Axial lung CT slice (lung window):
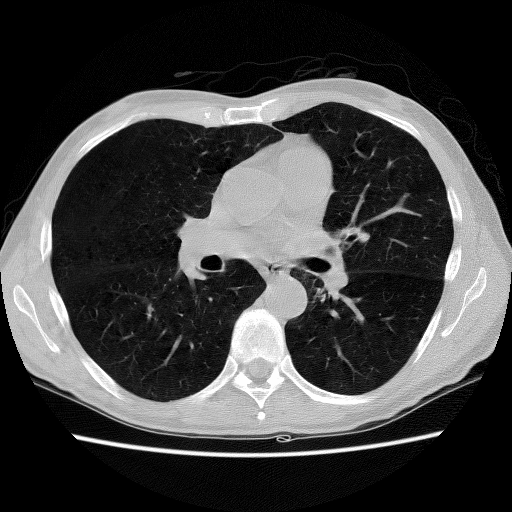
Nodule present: no